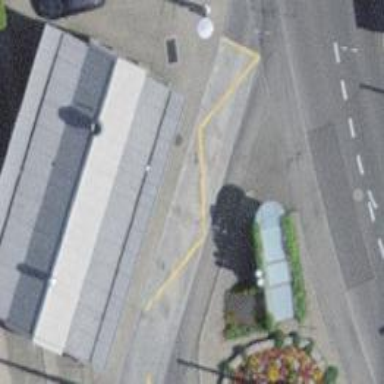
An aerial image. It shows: Bus stop for trolleybuses with designated stop position for public transport.